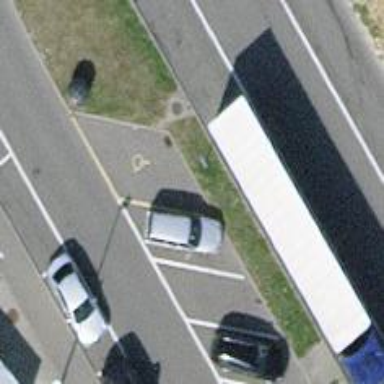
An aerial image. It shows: Disabled parking space.